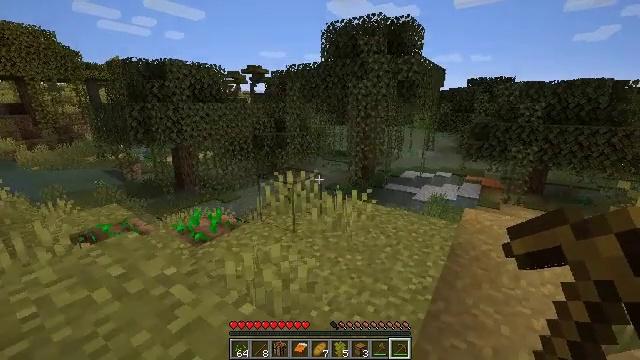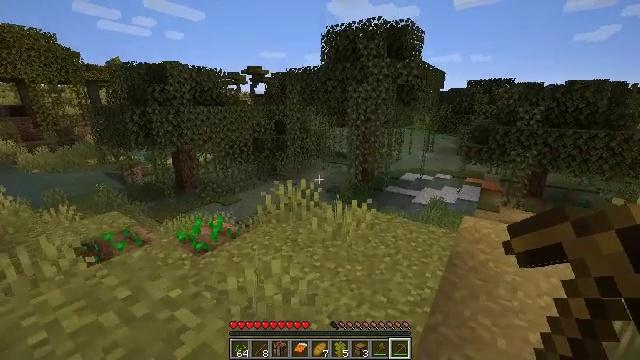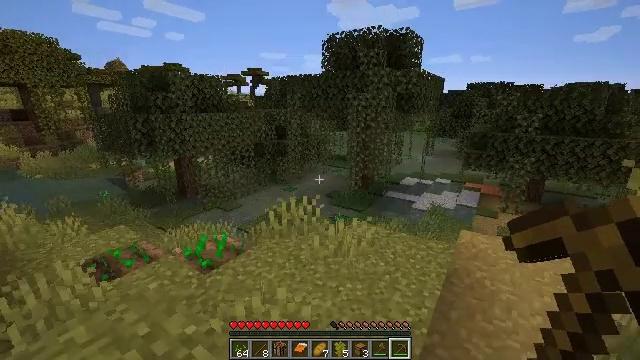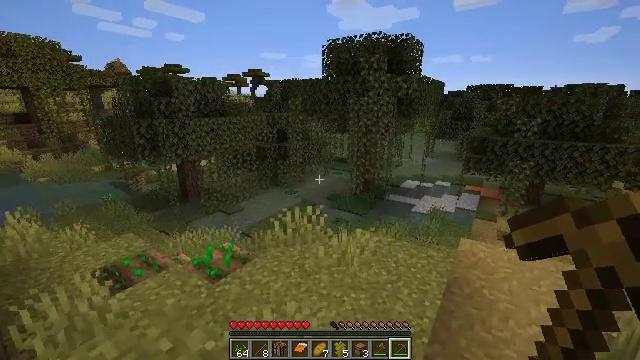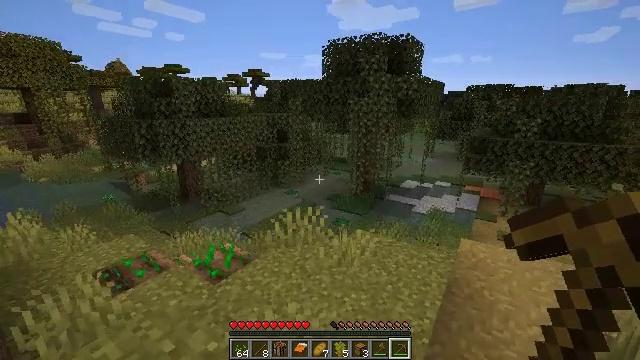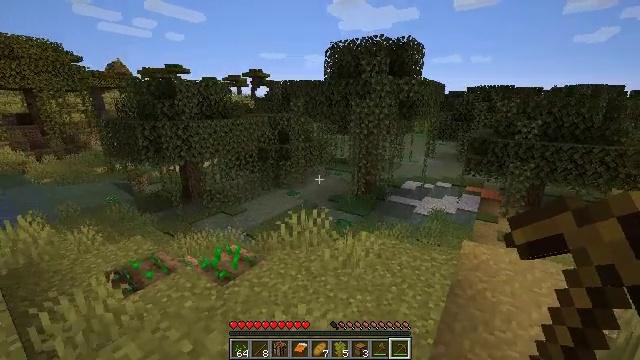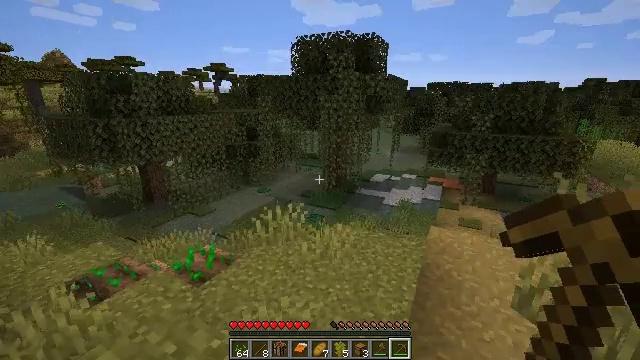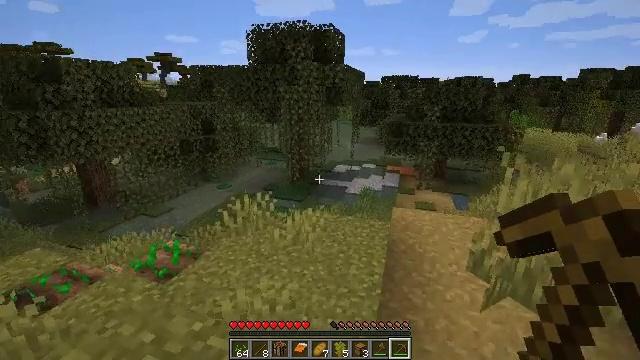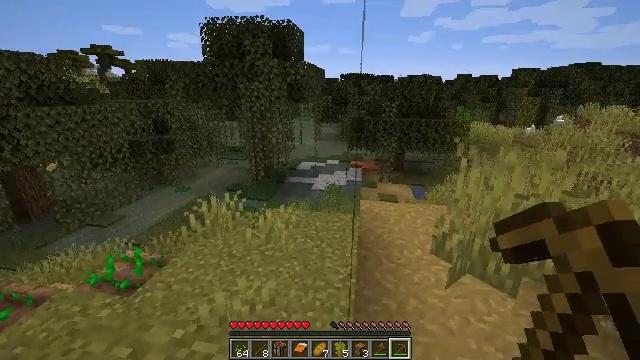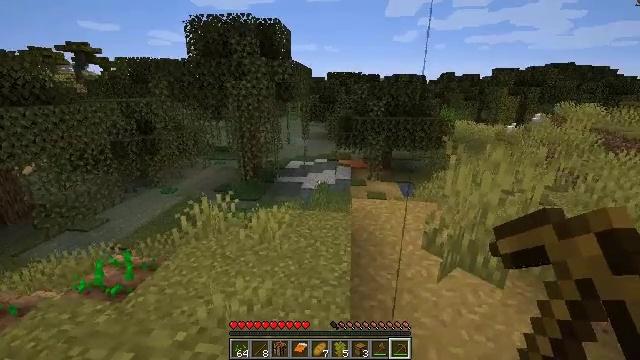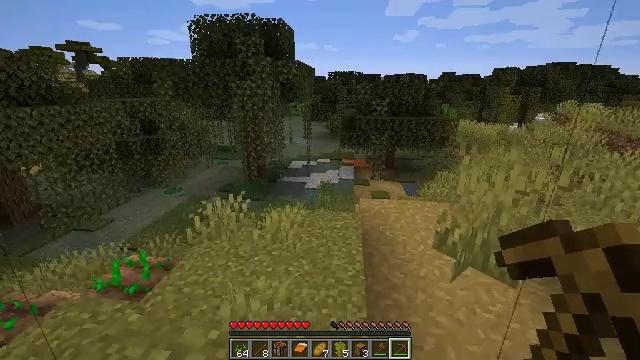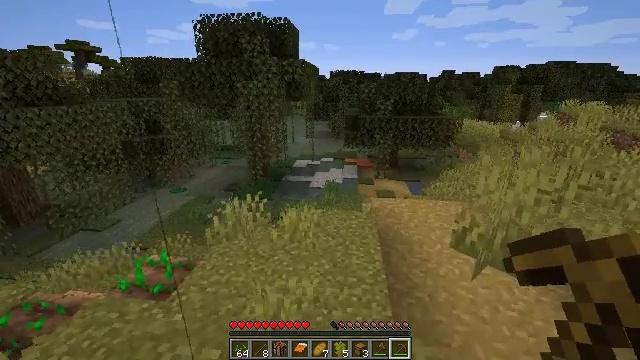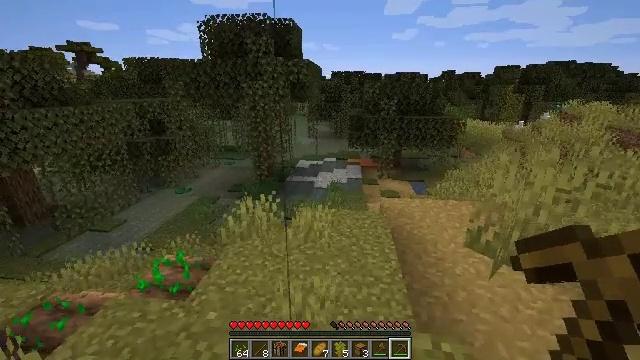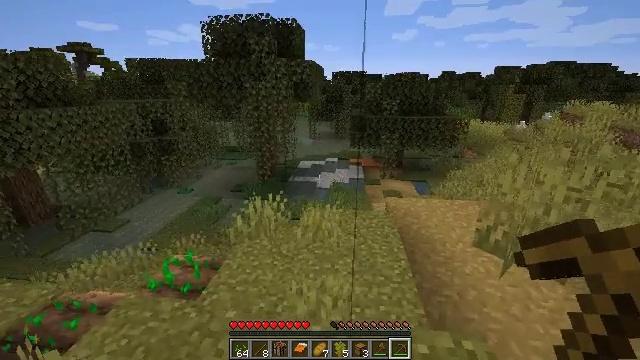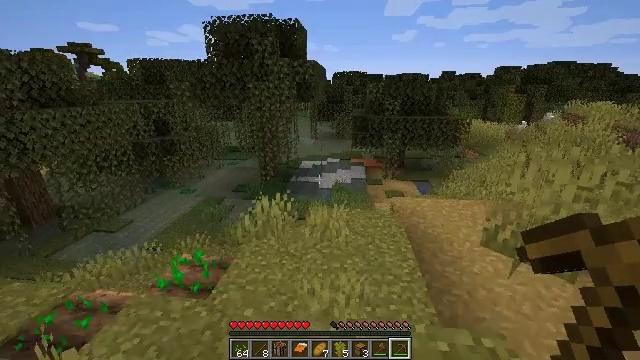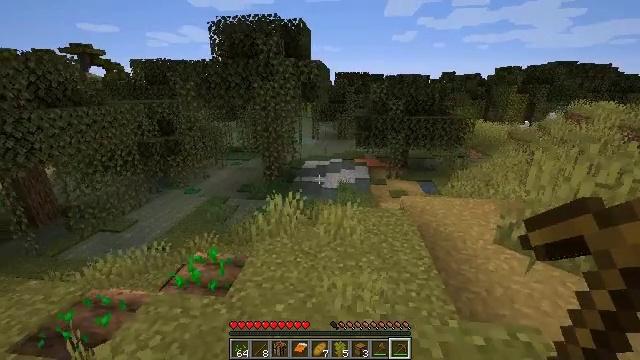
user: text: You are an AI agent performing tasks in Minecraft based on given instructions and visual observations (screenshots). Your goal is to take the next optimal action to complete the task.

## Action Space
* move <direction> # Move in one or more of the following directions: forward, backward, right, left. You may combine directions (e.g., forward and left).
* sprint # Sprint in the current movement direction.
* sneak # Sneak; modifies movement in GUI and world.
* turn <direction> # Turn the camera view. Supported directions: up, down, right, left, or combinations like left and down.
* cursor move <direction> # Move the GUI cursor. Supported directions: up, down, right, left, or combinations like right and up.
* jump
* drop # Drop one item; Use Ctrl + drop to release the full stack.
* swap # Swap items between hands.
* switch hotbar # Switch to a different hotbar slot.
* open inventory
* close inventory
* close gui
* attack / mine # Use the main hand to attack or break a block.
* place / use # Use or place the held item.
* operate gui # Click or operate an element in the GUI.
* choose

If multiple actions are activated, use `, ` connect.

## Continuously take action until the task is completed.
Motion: motion action
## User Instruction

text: Gather hay blocks from the farm.
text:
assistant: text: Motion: move left, jump
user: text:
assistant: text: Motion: move left, jump
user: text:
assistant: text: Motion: move left, jump
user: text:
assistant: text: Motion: move left
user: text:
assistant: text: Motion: move left
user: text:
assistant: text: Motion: move left, turn right
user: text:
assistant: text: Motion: move left, turn right and down
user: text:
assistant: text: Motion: move left, turn right
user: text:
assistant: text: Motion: move left, turn right
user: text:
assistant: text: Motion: move left
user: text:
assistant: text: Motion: move left
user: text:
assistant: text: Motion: move left
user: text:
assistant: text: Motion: move left
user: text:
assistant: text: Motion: move left
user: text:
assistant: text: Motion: move left
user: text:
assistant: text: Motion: move left
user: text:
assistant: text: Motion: move left
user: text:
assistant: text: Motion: move left
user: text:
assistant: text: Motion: move left
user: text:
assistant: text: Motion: move left
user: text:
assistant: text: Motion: move left
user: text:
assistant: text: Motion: move left
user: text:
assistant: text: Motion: move left
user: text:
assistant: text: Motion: move back and move left
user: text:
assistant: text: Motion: move back and move left
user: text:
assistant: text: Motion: move back and move left
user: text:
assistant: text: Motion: move back and move left
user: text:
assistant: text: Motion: move back and move left
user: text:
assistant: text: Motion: move back and move left
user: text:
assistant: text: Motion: move back and move left